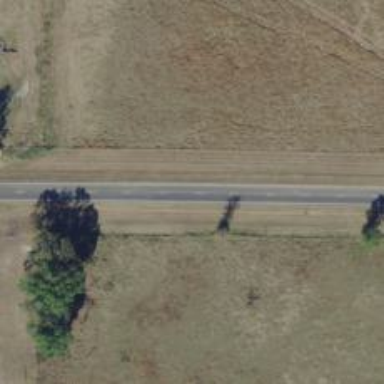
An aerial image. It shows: Secondary road.